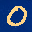
Label: 0